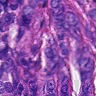
Metastatic tissue present: yes